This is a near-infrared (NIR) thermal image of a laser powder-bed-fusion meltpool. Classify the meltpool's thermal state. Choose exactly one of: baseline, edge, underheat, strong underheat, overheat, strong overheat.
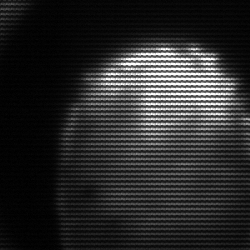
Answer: edge